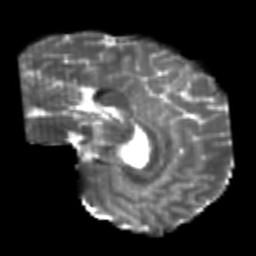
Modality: T2w
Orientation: sagittal
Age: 22
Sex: male
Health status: healthy
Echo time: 0.074 s